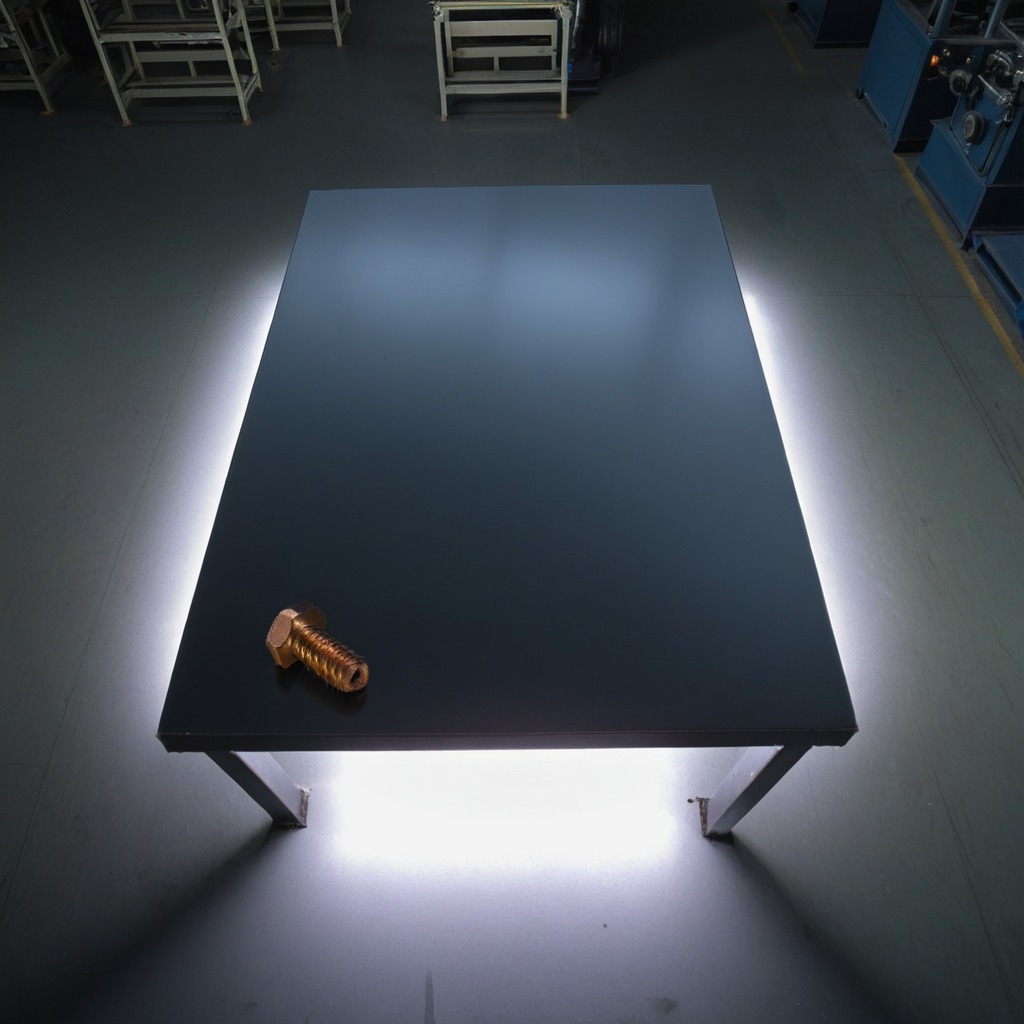
A metal screw is lying on the tabletop.